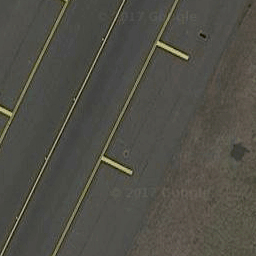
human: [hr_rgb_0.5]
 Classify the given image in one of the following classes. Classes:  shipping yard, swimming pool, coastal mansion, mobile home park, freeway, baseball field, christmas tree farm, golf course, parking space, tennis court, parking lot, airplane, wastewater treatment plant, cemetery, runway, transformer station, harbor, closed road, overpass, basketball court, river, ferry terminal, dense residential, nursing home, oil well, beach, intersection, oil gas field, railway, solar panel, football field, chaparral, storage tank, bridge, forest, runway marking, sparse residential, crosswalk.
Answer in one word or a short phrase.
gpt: runway marking